Field crop: tomato
Growth stage: 2
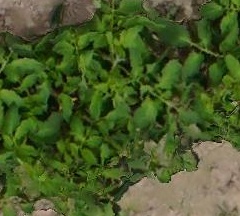
Species: tomato